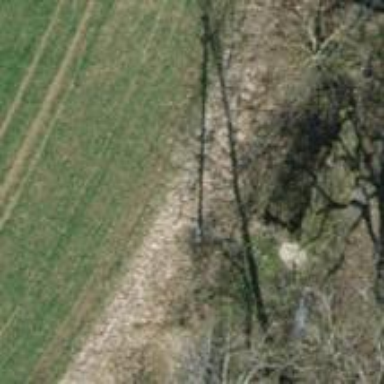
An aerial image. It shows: Power pole.